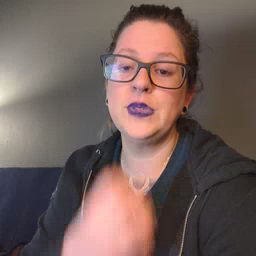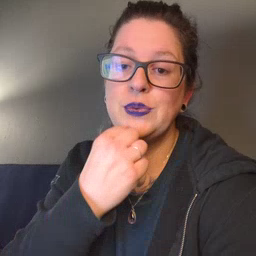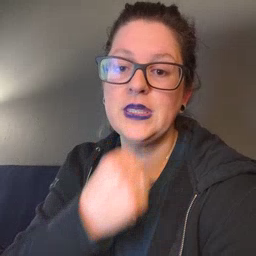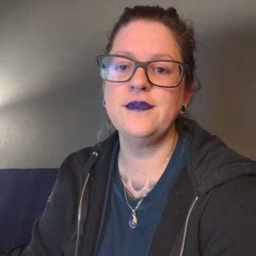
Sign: underwear